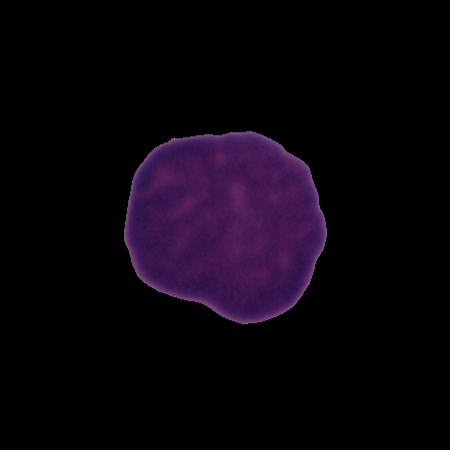
Label: cancer